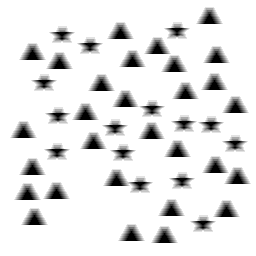
Squares: 0
Triangles: 29
Stars: 15
Total shapes: 44